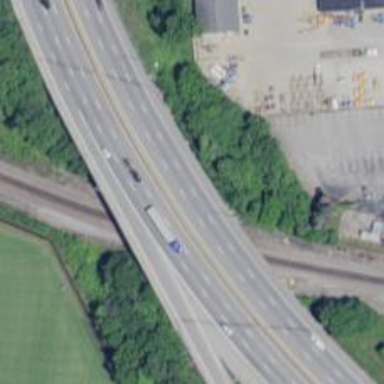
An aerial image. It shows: Motorway bridge.